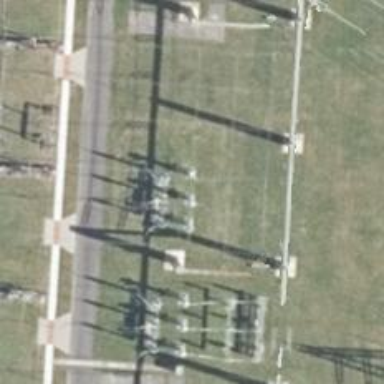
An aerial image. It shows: Outdoor switch with three cables.